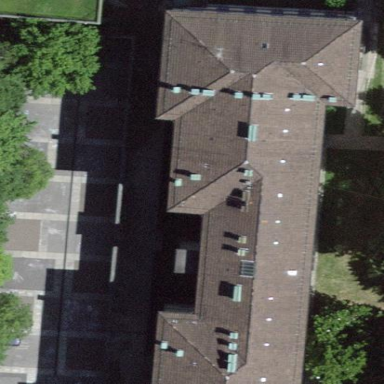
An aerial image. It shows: School building.